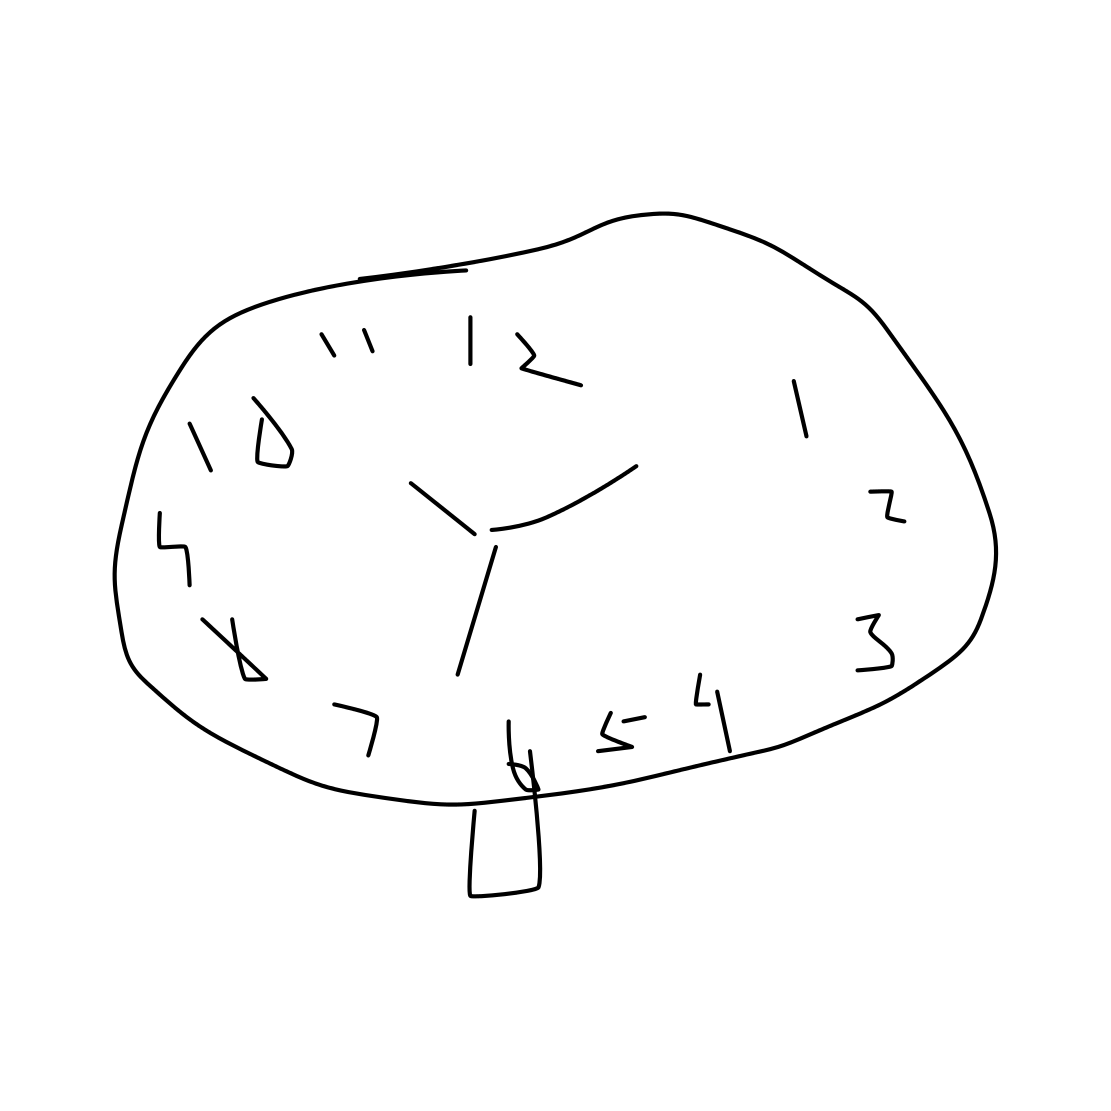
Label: alarm clock